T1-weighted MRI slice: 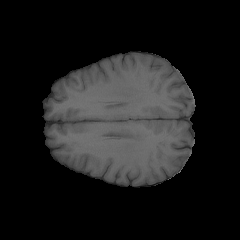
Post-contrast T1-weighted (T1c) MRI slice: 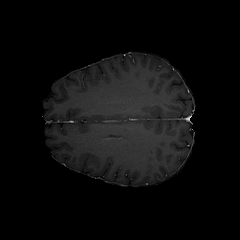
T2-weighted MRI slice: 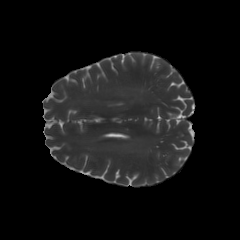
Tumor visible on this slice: no